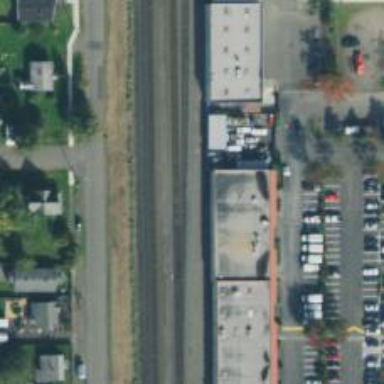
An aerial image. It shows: Railroad crossover.